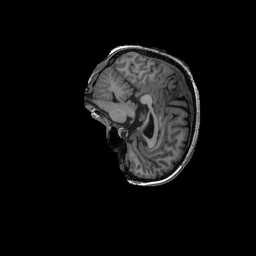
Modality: T1w
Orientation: sagittal
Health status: ill
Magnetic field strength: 3 T